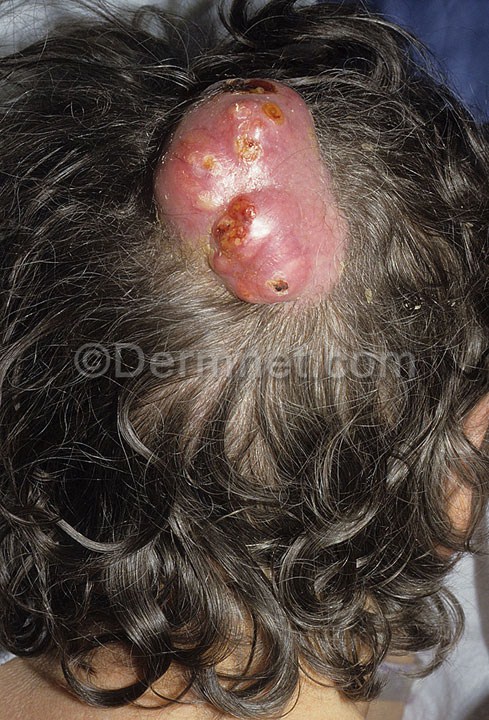
Disease: Seborrheic Keratoses and other Benign Tumors